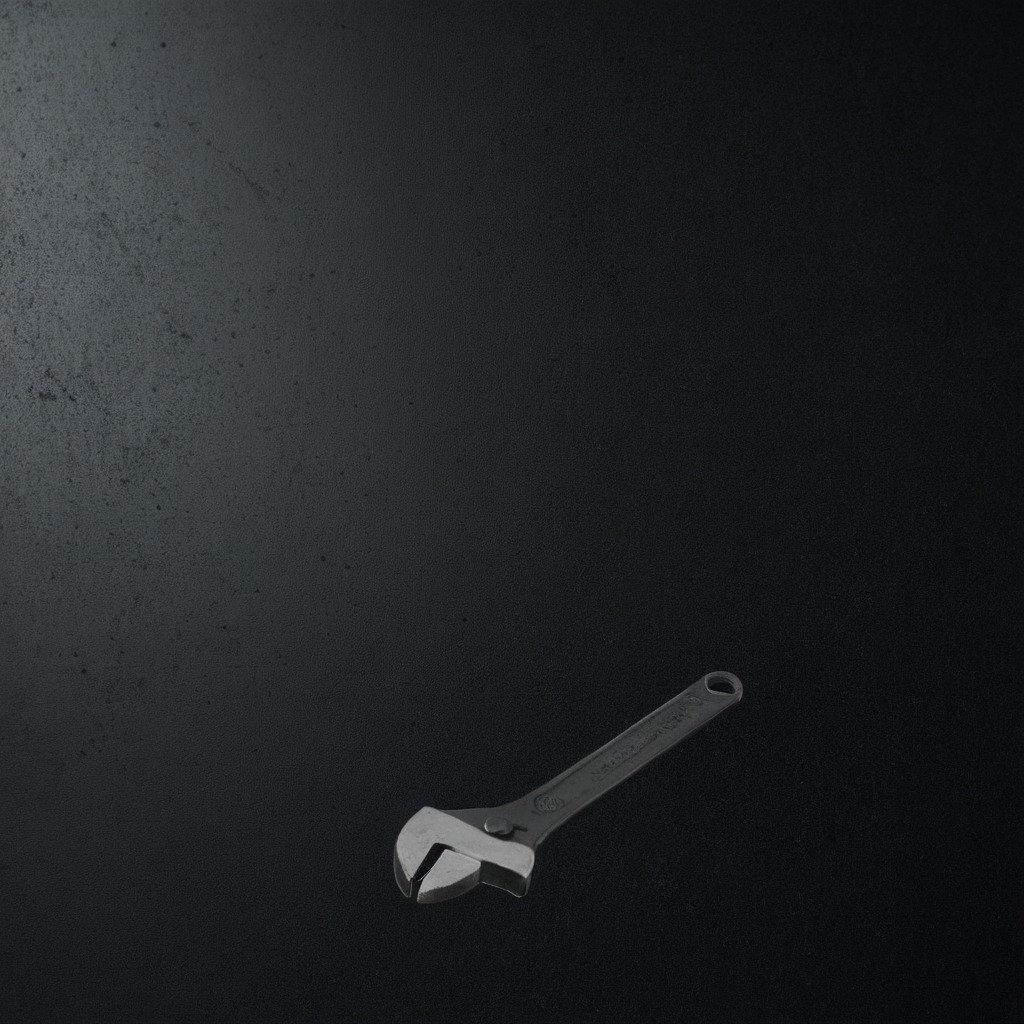
An wrench is lying on the clean granite tabletop.